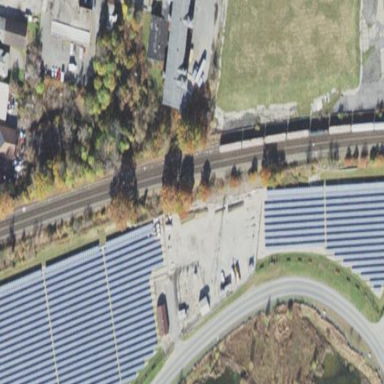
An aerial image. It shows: Outdoor distribution level power substation.